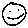
Label: smiley face